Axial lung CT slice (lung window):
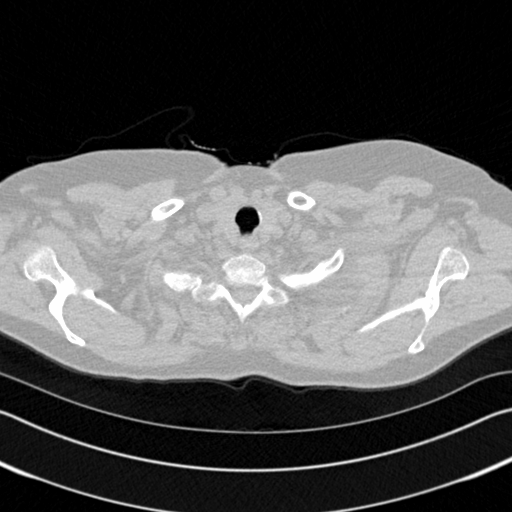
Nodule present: no